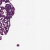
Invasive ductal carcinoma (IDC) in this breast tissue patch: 0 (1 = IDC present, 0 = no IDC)